Question: After installing VS2010, I can no longer choose the solution platform in the toolbar (x86/x64/AnyCPU/etc), even for non-Windows Phone projects. I can choose the platform manually by choosing "Configuration Manager" and doing it that way, but that's a bit annoying. In its place there's a greyed out "Windows Phone 7 Emulator" dropdown. Any ideas? Here's what my toolbar looks like right now:

## Solution
Matt Lacey's answer pointed me in the right direction. Go to customize, then choose the toolbars radio button, "Standard" in the combo box next to it, then (under the build category), add the solution platform and remove the deployment device. Sucks they do this automatically for all project types, but whatever.
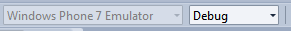
Answer: You can customize the toolbars however you want. Simply right click on the tool bar and select 'Customize...'. You can select what is displayed and where in the toolbars.